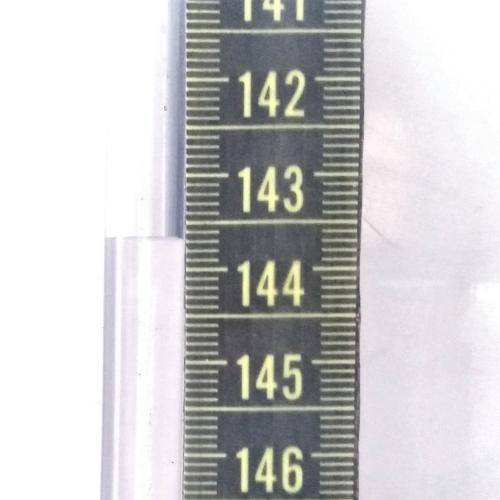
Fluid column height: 143.7 cm